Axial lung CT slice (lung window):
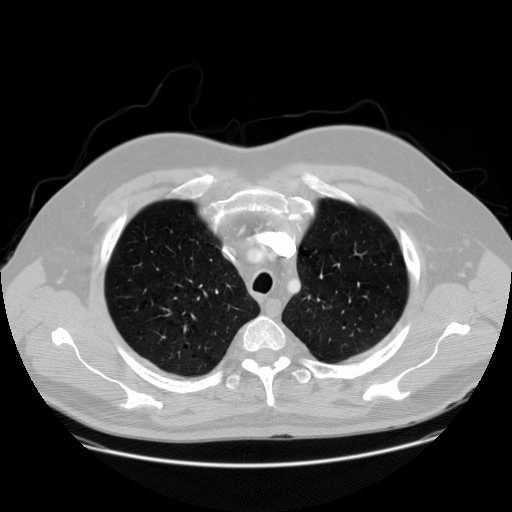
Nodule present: no